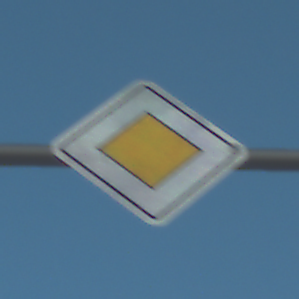
Verkehrszeichen: Vorfahrtsstrasse
Umgebung: Outdoor, Nature
Tageszeit: SunriseSunset
Wetter: Clear
Licht: Natural
Jahreszeit: NotSpecified
Kontrast: HighContrast